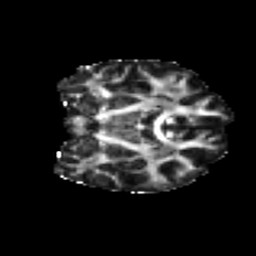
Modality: FA
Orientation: coronal
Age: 42
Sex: female
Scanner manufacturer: ge
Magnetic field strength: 3 T
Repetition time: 7.8 s
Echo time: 0.0606 s